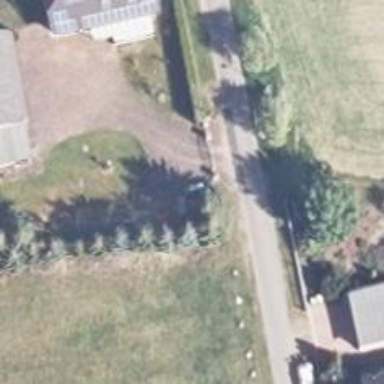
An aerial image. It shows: Row of evergreen needle-leaved trees.